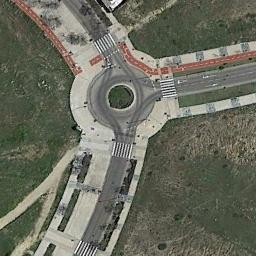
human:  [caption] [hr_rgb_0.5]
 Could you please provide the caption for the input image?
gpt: The roundabout is surrounded by grass .

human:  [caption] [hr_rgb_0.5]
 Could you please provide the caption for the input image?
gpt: The roundabout is on the grass .

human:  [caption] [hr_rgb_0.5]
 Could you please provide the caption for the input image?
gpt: There are some trees and a large lawn around the crossroads .

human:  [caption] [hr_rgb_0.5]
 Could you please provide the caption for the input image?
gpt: The roundabout with three exits and entrances is in the lawn .

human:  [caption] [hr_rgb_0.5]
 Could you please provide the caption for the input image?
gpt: There are green lawns around the roundabout .